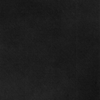
Label: dusty